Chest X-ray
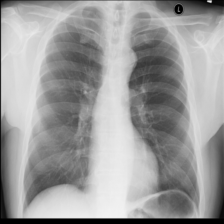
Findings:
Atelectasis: negative
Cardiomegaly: negative
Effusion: negative
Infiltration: negative
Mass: negative
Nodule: negative
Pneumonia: negative
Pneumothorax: negative
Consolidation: negative
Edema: negative
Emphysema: negative
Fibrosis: negative
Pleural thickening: negative
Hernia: negative